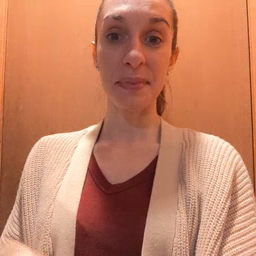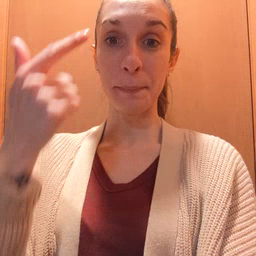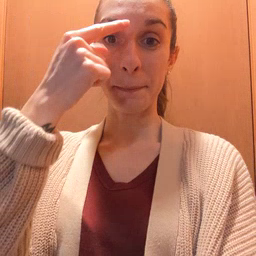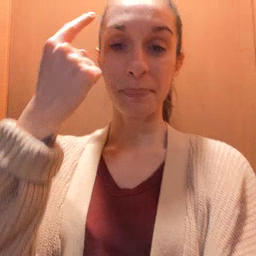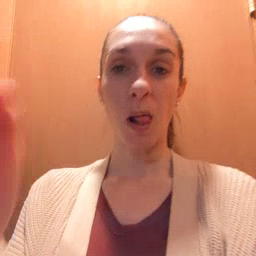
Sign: black